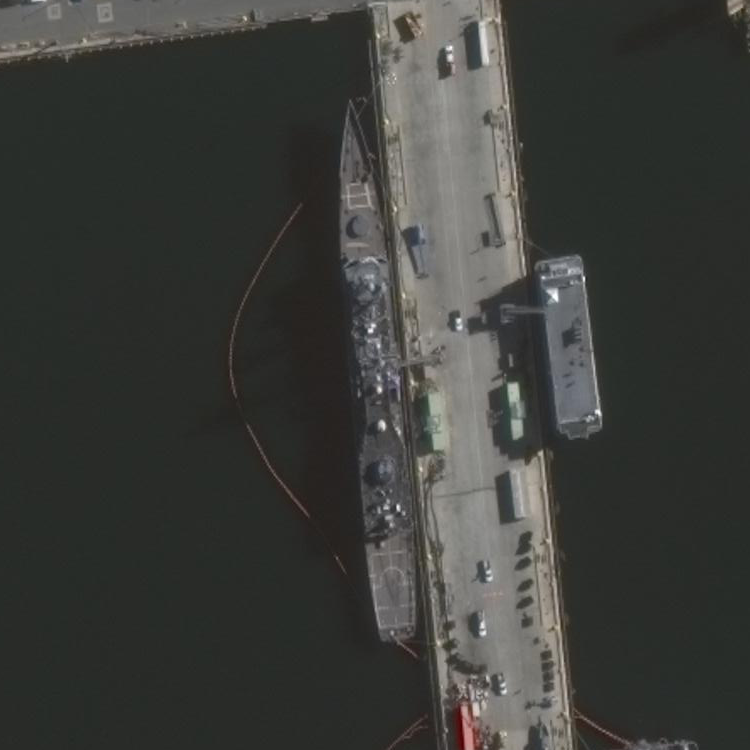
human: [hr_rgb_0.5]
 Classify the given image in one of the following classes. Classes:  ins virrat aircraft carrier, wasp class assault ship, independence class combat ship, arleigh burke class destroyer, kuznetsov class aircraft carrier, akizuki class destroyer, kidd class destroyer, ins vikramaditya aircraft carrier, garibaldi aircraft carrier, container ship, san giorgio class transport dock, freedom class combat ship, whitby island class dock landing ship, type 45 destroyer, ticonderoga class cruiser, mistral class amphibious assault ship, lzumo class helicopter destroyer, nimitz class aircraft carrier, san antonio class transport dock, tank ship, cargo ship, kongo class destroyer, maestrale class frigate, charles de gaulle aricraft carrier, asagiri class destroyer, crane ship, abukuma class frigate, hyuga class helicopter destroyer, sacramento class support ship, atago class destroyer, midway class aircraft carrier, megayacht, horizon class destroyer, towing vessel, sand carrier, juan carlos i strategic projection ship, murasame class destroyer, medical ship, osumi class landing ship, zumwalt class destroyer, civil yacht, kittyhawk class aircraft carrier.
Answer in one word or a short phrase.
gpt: Ticonderoga class cruiser